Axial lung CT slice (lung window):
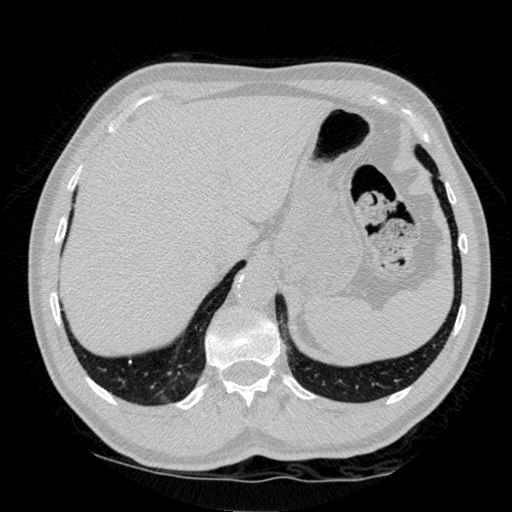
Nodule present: no